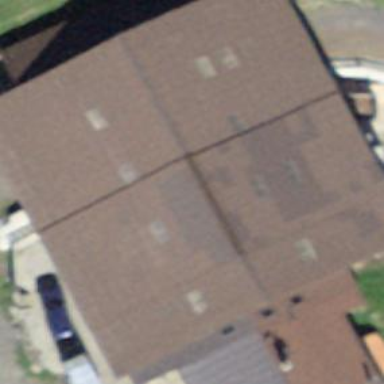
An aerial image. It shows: Barn.